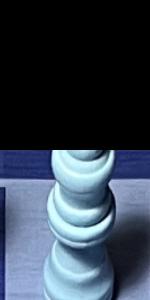
Label: Queen_White